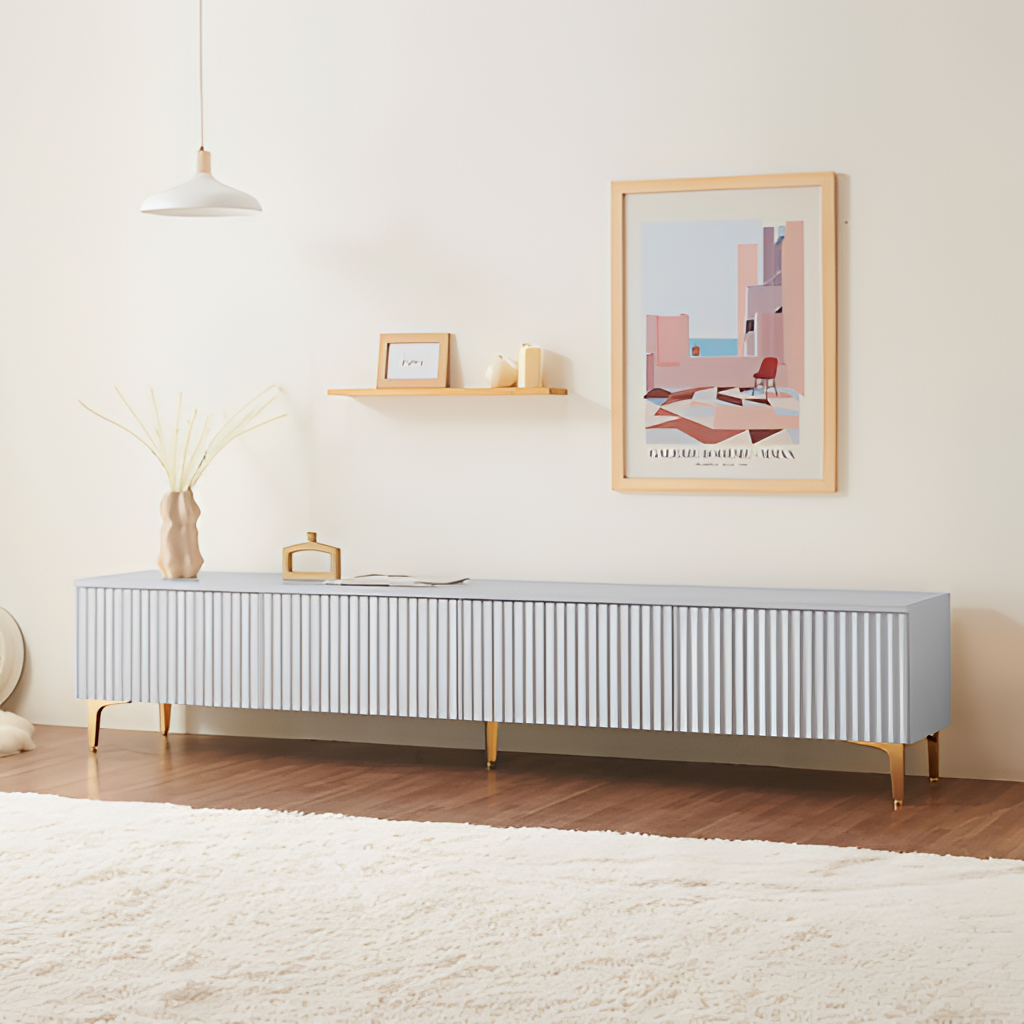
living room, wood sideboard, paint wallpaper, with solid pattern, minimalist, brown wood flooring, with plank pattern